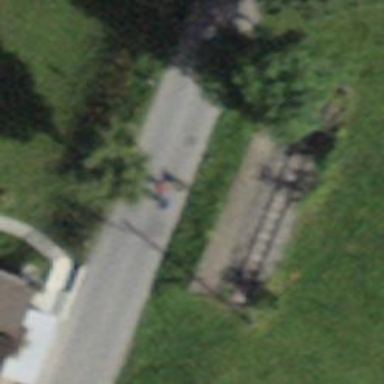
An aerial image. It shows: Set of steps on the road.